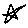
Label: star